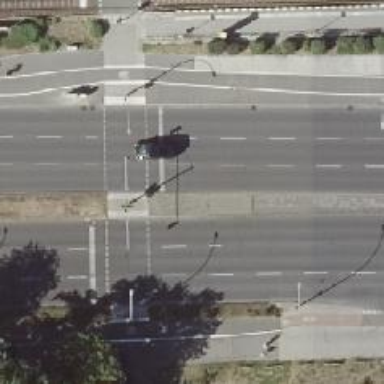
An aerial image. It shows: Road with traffic signals.